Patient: sex M, age 44
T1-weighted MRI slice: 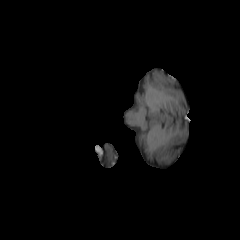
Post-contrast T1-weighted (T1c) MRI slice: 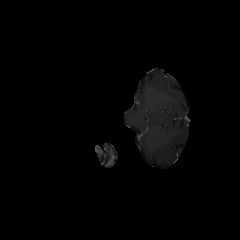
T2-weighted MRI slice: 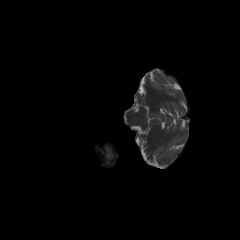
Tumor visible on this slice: no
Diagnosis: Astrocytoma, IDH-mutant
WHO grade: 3